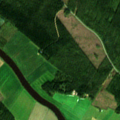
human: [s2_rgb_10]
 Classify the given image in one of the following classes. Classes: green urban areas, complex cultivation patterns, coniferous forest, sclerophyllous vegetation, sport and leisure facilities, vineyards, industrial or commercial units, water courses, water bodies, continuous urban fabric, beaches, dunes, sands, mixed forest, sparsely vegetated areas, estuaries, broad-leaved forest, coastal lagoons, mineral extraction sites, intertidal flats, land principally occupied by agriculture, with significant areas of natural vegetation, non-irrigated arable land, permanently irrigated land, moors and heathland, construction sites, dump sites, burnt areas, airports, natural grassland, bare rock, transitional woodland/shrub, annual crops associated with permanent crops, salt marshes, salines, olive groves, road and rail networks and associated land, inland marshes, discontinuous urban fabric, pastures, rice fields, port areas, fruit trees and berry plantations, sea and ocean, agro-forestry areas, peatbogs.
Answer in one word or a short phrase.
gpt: non-irrigated arable land, land principally occupied by agriculture, with significant areas of natural vegetation, coniferous forest, mixed forest